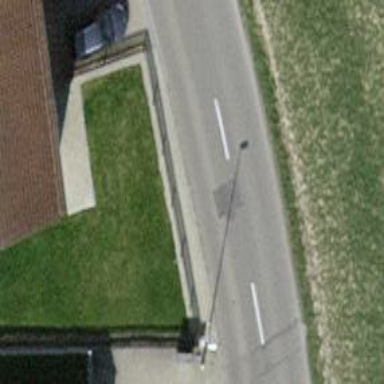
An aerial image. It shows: Tertiary road with asphalt surface.